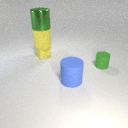
large green metal cylinder above large yellow rubber cylinder